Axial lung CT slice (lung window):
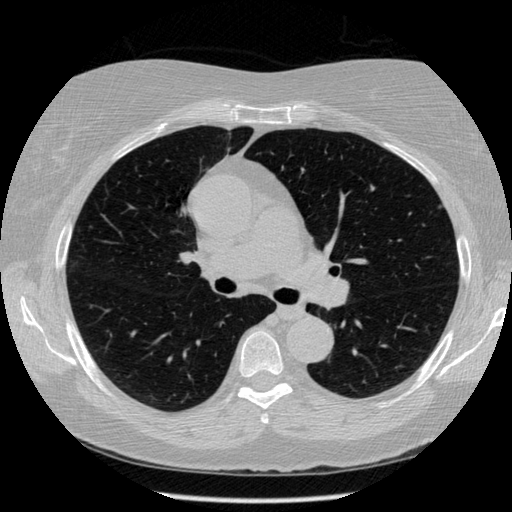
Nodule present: yes
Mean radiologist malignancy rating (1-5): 3